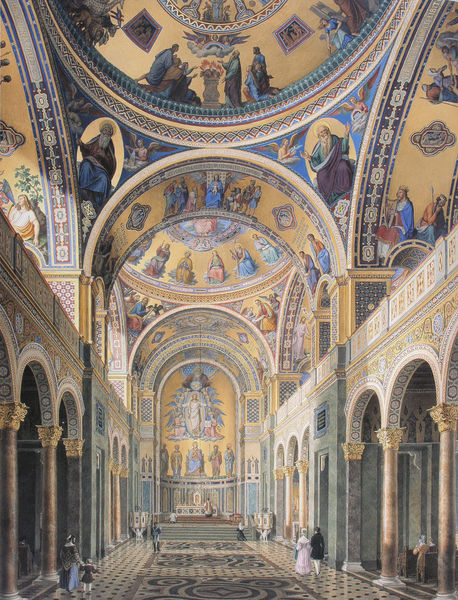
Titel: Die Allerheiligenhofkirche (1826-1837) in der Residenz München, Innenraumansicht
Künstler: Franz Xaver Nachtmann
Standort: München
Institution: Stadtmuseum
Schlagwörter: blau, feuer, gemälde, gott, himmel, mann, schatten, weiß, wolken, frauen, gelb, grün, menschen, ocker, bunt, fenster, frau, hell, lampe, licht, marmor, männer, pfeiler, raum, säule, säulen, gebäude, rot, schloss, beige, malerei, muster, architektur, bibel, rahmen, sockel, stein, bild, innenraum, öl, weite, gitter, kirche, boden, gold, decke, innen, kind, mutter, paar, engel, schiff, bogen, passanten, perspektive, leere, lila, besucher, empore, pilaster, saal, figuren, rundbogen, joche, kuppel, treppe, treppen, arch, arches, architecture, church, columns, corinthian, hall, men, palace, people, steps, thron, white, women, dekoration, old, painting, woman, yellow, dekor, ornamente, verzierung, wandmalerei, floor, innenansicht, stufen, plinthe, tor, halle, foto, bögen, fussboden, gang, arkade, gewölbe, glaube, kloster, kuppeln, religion, münchen, dom, fliesen, kacheln, mosaik, altar, arkaden, kapitelle, langhaus, kapitell, fries, kirchenschiff, langschiff, obergaden, christus, jesus, fluchtpunkt, christlich, man, apsis, rundbögen, fresken, priester, chor, roof, child, tempel, heilige, deckengemälde, fresko, heilig, bemalung, steinboden, korinthisch, schaft, mosaikfußboden, paintings, children, portraits, scene, marble, italy, basilika, triumphbogen, kreuzgang, aufriss, korintisch, deckenmalerei, antique, archway, dome, renaissance, bogengang, stützenwechsel, seitenschiffe, vierung, längsschiff, kolonaden, apse, basilica, cathedral, nave, ceiling, art, large, chorraum, borten, freske, apostel, god, würfelkapitell, christ, byzanz, bay, fresco, evangelisten, pillar, bodenmosaik, darbringung, mary, agiebel, allerheiligenkirche, deckenbemalung, entlüftung, hagia sophia?, kirchenbesucher, kirchenmalerei, mosaiken, rundlauf, simmetry, teratzo, saints, biblical, alley, mosaic, chapel, tiles, europe, orthodox, tile, holy, catholic, korinthika, vaulted, visitors, 19. jahrhundert, pillars, christentum, kiind, capitals, corinthika, apostles, archways, vaults, a, scriptures, scripturs, apolstles, entablabture, catholique, saulen, glauben, wölbe, wölben